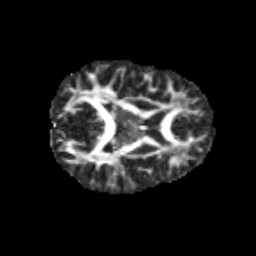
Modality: FA
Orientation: axial
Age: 13
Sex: female
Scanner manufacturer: siemens
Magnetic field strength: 3 T
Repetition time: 3.8 s
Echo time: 0.07 s